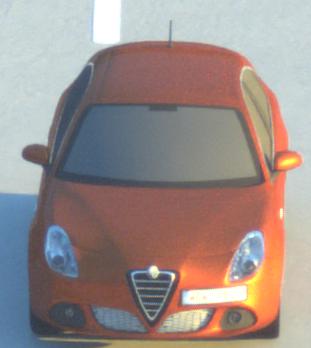
Make: Alfa Romeo
Model: Giulietta 1.4 TB 16V
Detailed model: Giulietta (940)
Model produced from: 2010/05
Model produced until: 2013/03
Doors: 5
Color: orange
Road condition: dry road
Daytime: sunrise or sunset
Contrast: medium contrast